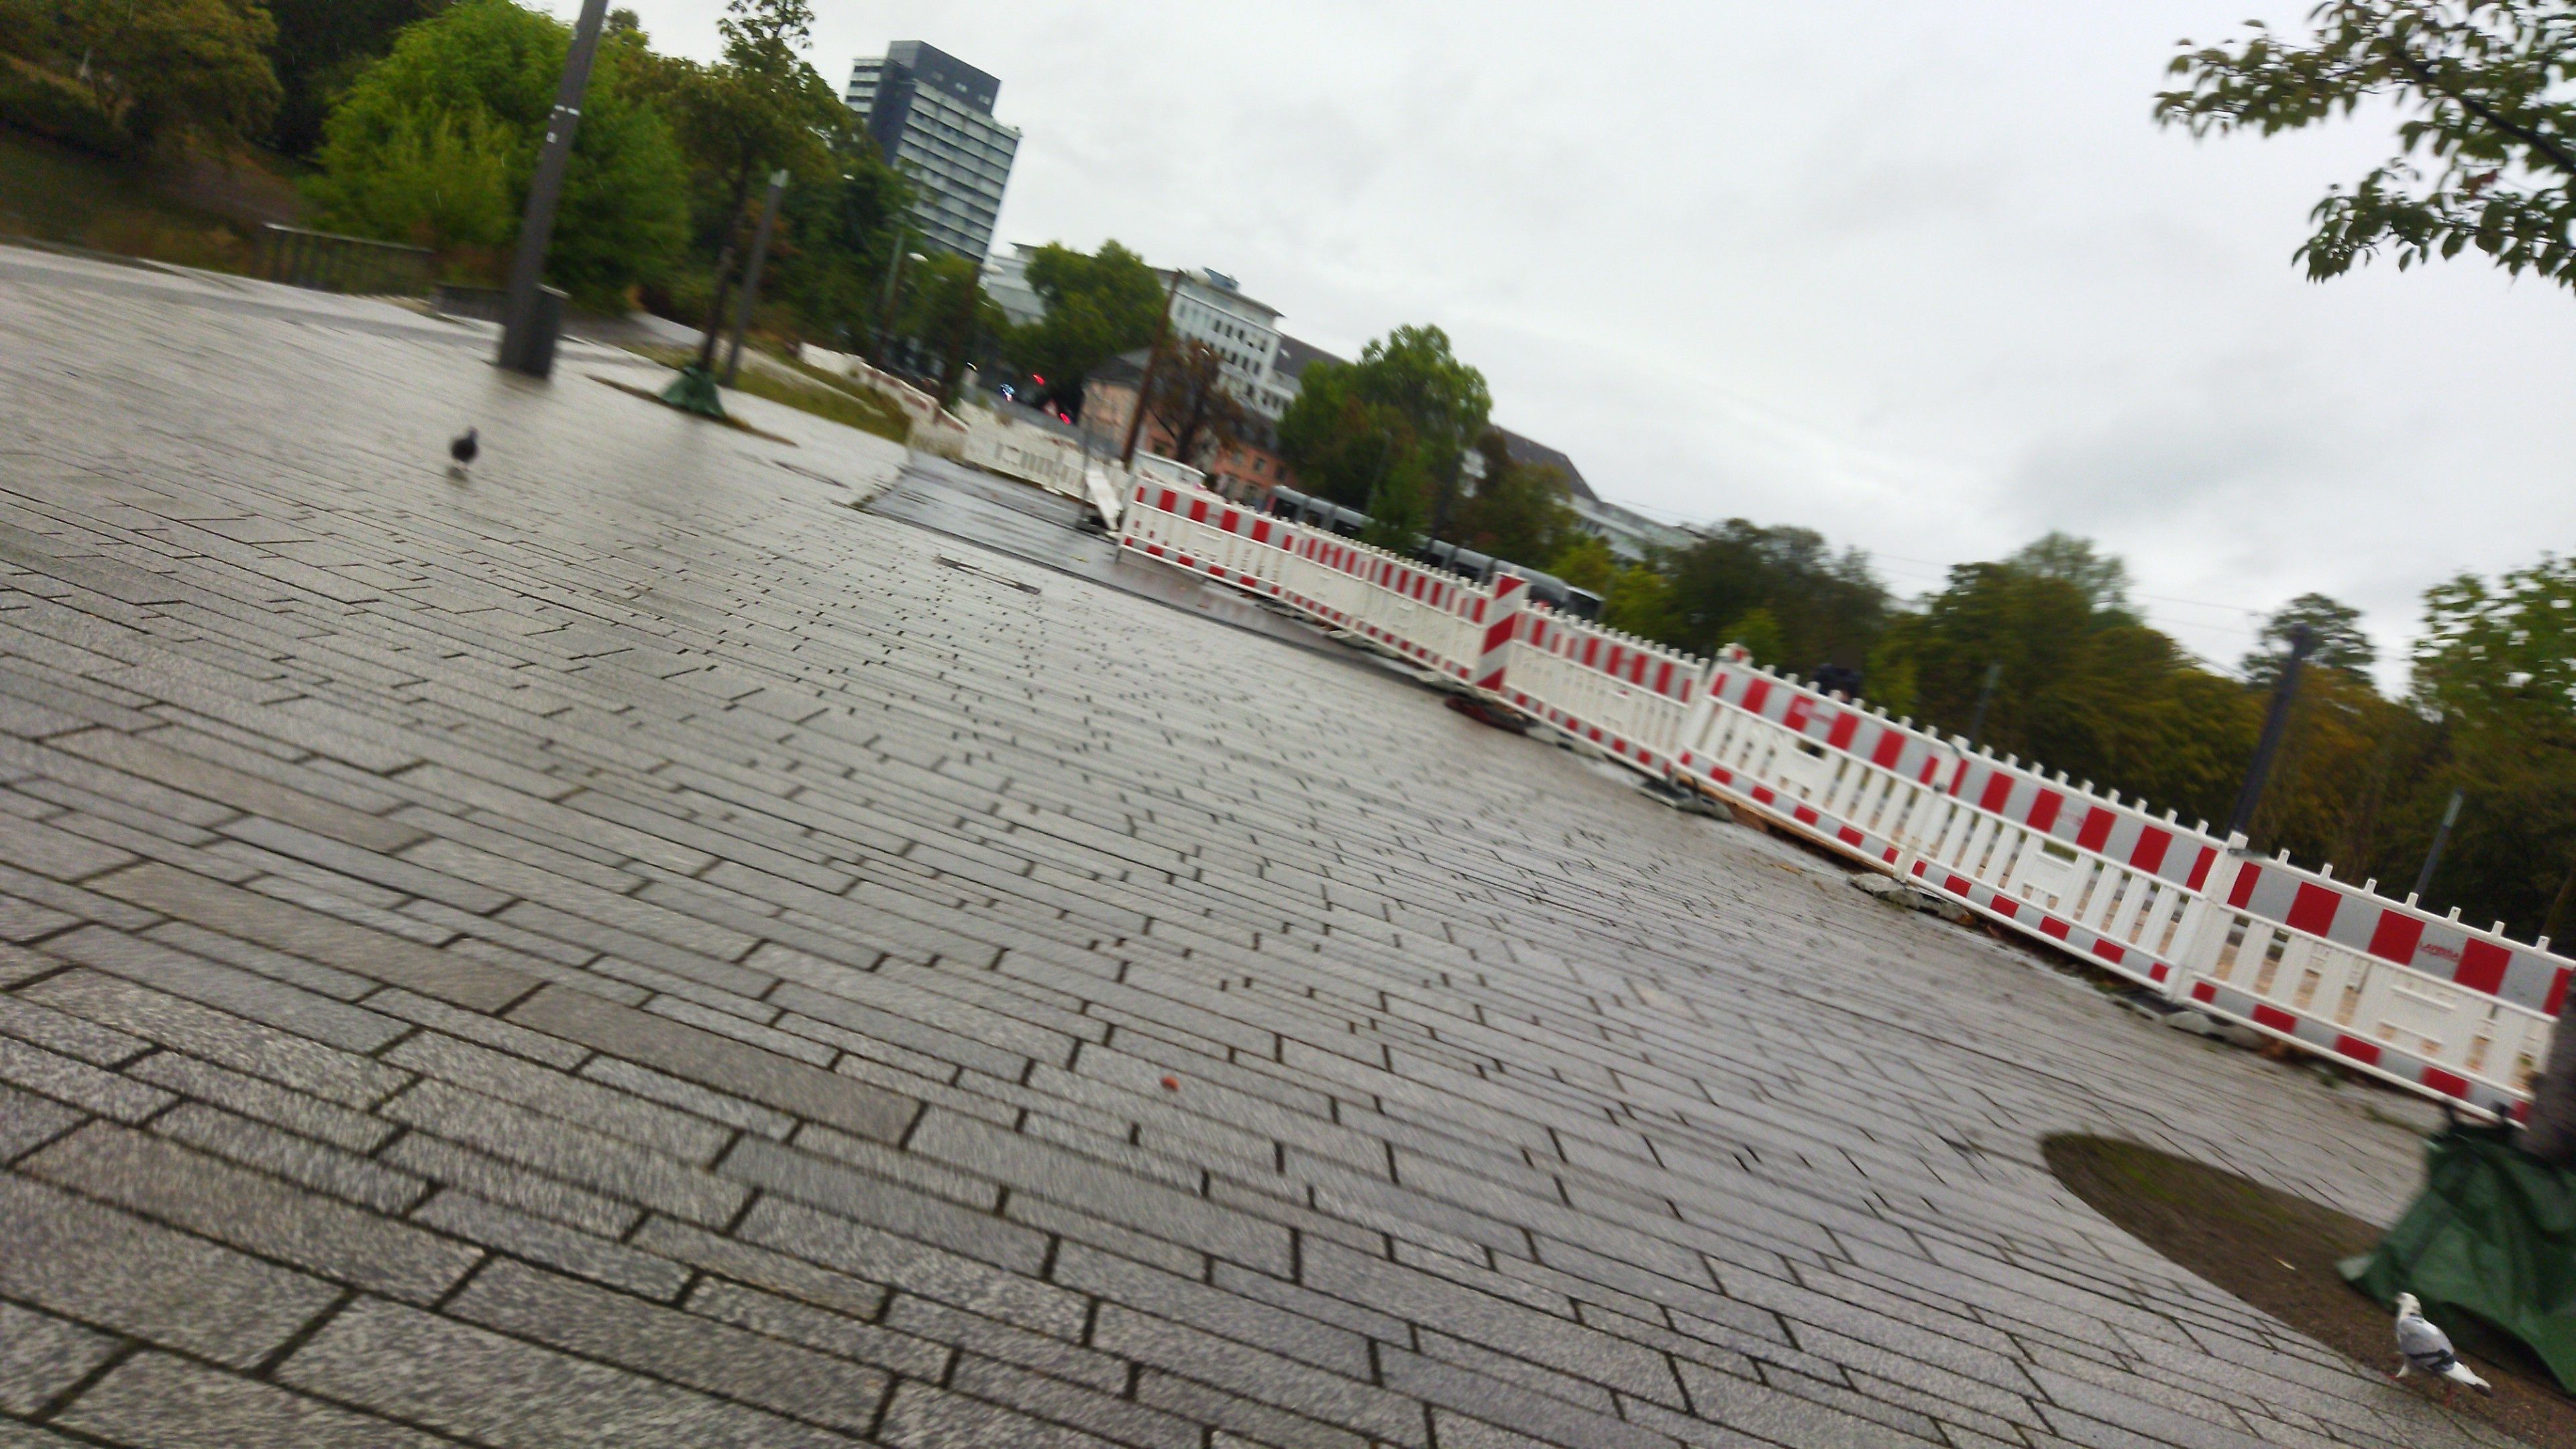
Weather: cloudy
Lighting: day
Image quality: good
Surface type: walking surface
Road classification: steps, pedestrian, footway
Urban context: urban centre
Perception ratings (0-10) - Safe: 6.26, Lively: 4.19, Beautiful: 7.5, Boring: 5.75, Depressing: 6.48, Wealthy: 6.63